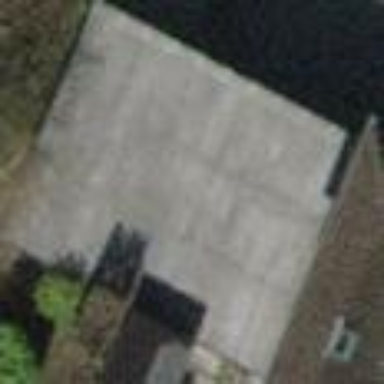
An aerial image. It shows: Group of garages.